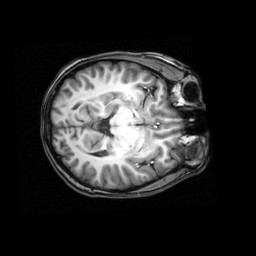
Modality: T1w
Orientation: axial
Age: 27
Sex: female
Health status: healthy
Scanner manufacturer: philips
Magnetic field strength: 3 T
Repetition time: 0.008 s
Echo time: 0.0037 s